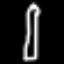
Label: pencil